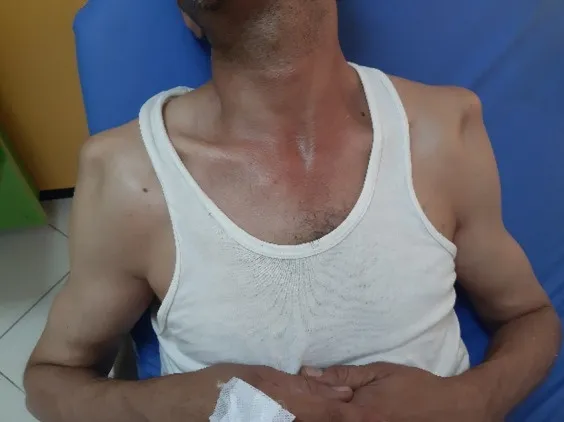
clinical aspect of the anterior bilateral shoulder dislocation.
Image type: medical_photograph (other_medical_photograph)